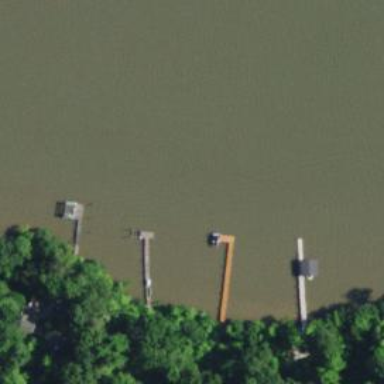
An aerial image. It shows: Dock located along the waterway.